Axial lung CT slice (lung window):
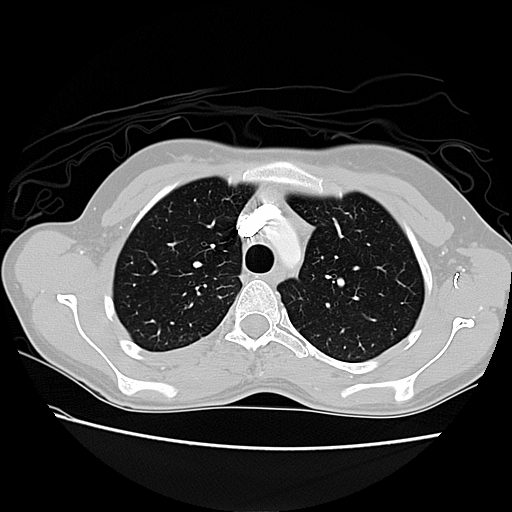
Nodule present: no